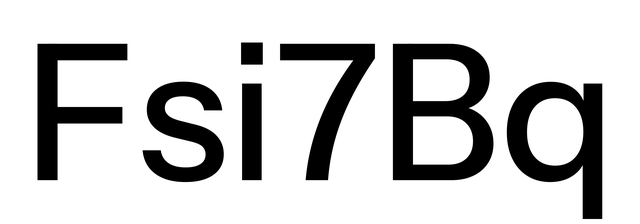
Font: InstrumentSans_Medium